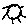
Label: sun